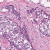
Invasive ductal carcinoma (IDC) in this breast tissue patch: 1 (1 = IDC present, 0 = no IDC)